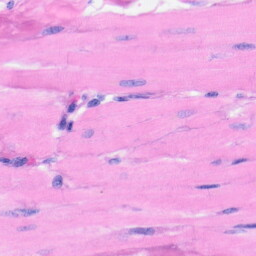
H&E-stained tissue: Heart